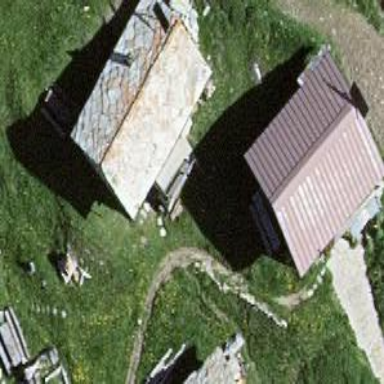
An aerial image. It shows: Simple house.